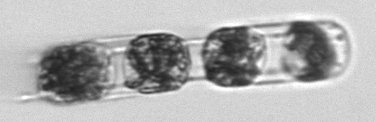
Label: Hemiaulus